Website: walmart
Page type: payment
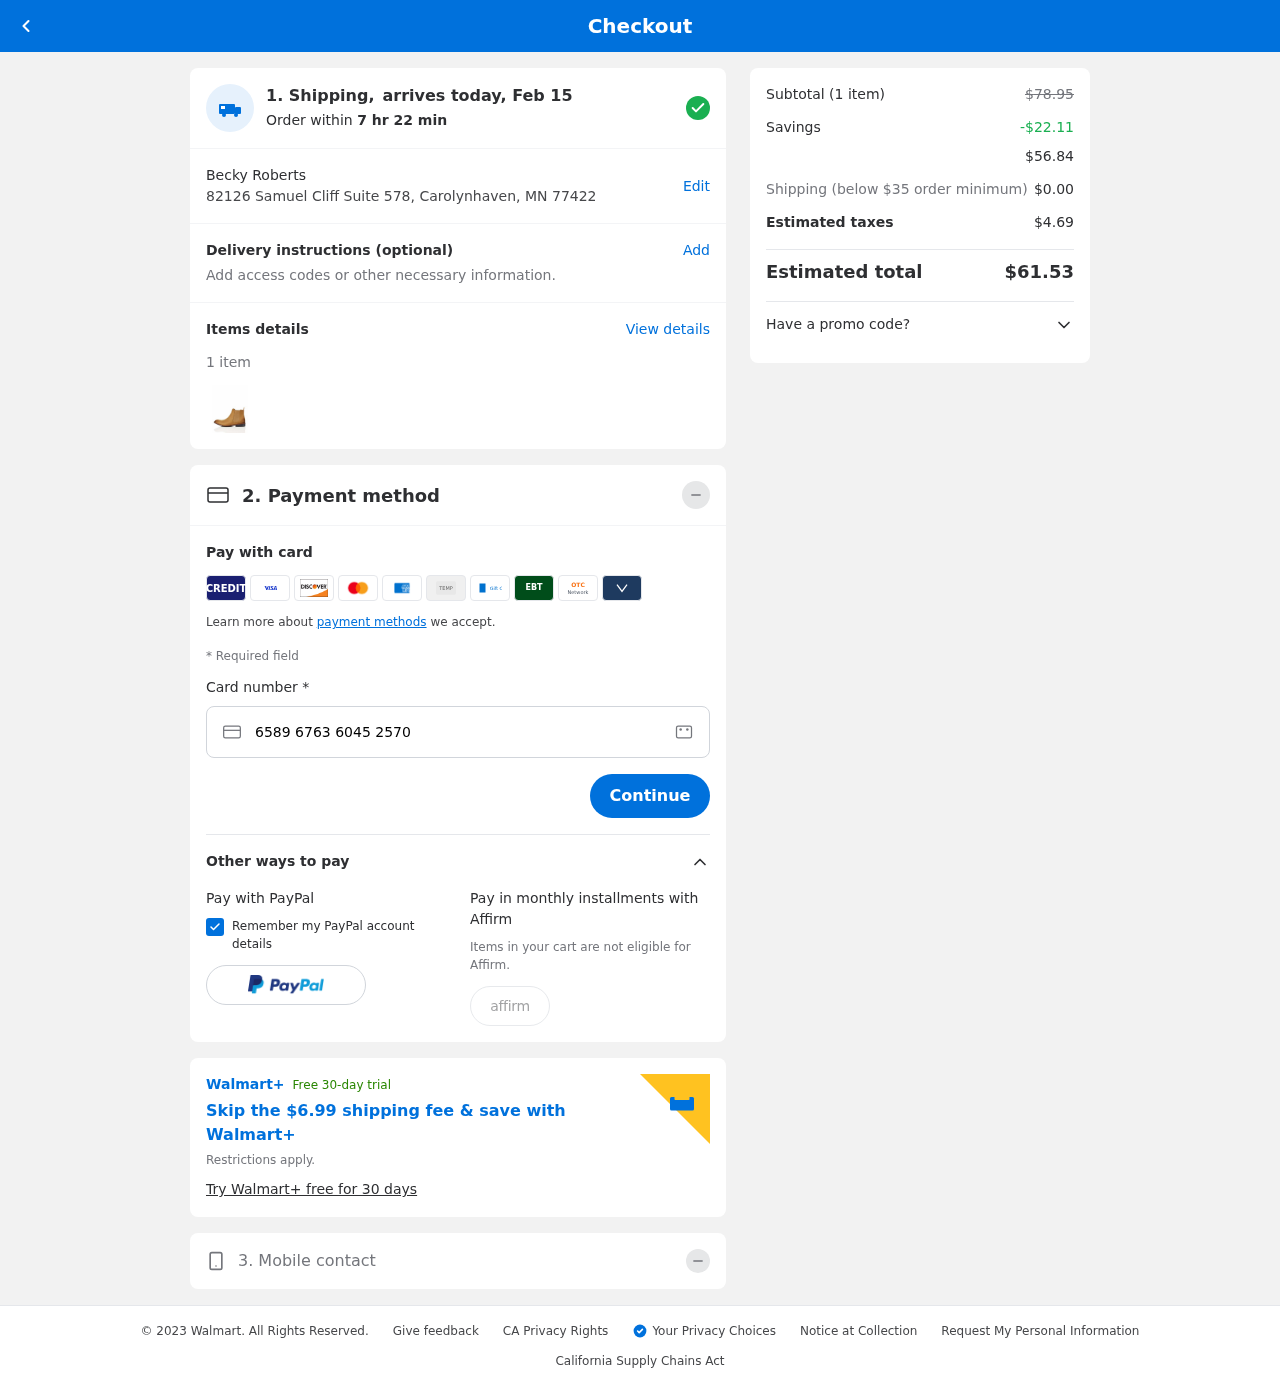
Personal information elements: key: PII_FULLNAME
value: Becky Roberts
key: PII_STREET
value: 82126 Samuel Cliff Suite 578
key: PII_CITY_STATE_ZIP
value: Carolynhaven, MN 77422
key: PII_CARD_NUMBER
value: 6589 6763 6045 2570
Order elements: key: ORDER_DELIVERY_DATE
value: Feb 15
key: ORDER_NUM_ITEMS
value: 1
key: ORDER_SUBTOTAL_BEFORE_SAVINGS
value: $78.95
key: ORDER_SAVINGS
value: -$22.11
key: ORDER_SUBTOTAL
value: $56.84
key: ORDER_SHIPPING_COST
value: $0.00
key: ORDER_TAX
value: $4.69
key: ORDER_TOTAL
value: $61.53